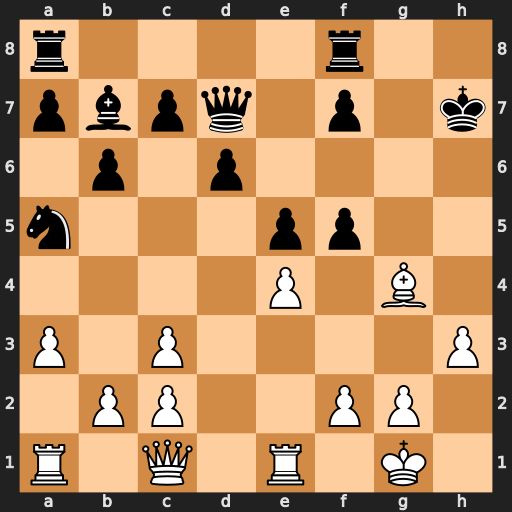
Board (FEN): r4r2/pbpq1p1k/1p1p4/n3pp2/4P1B1/P1P4P/1PP2PP1/R1Q1R1K1
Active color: w
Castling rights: -
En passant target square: -
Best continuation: Bxf5+ Qxf5 exf5